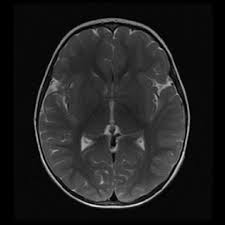
Label: notumor